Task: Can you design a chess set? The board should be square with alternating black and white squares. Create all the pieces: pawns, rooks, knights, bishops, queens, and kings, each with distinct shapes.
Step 3777:
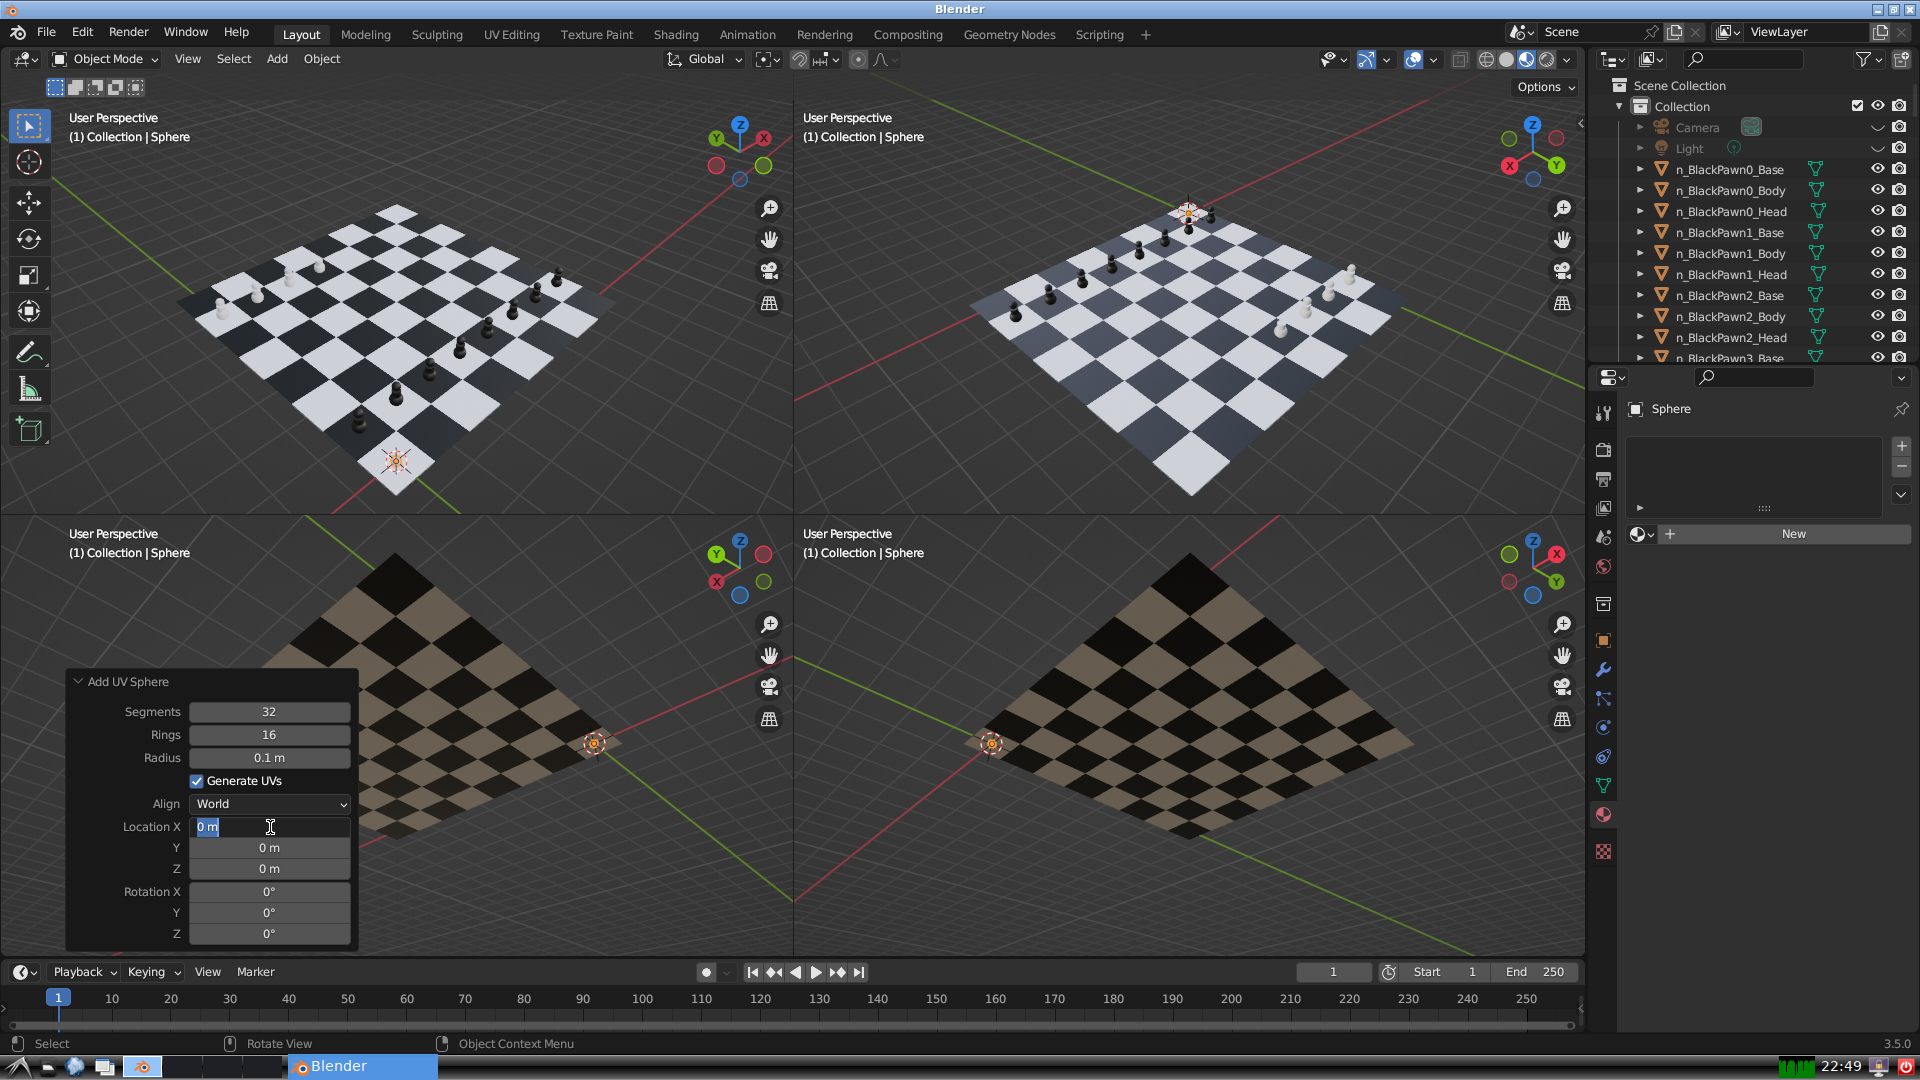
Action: input_text: 3.0